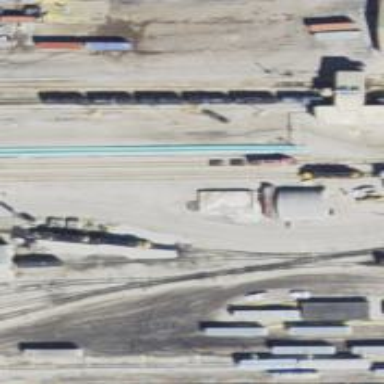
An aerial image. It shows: Rail spur service.